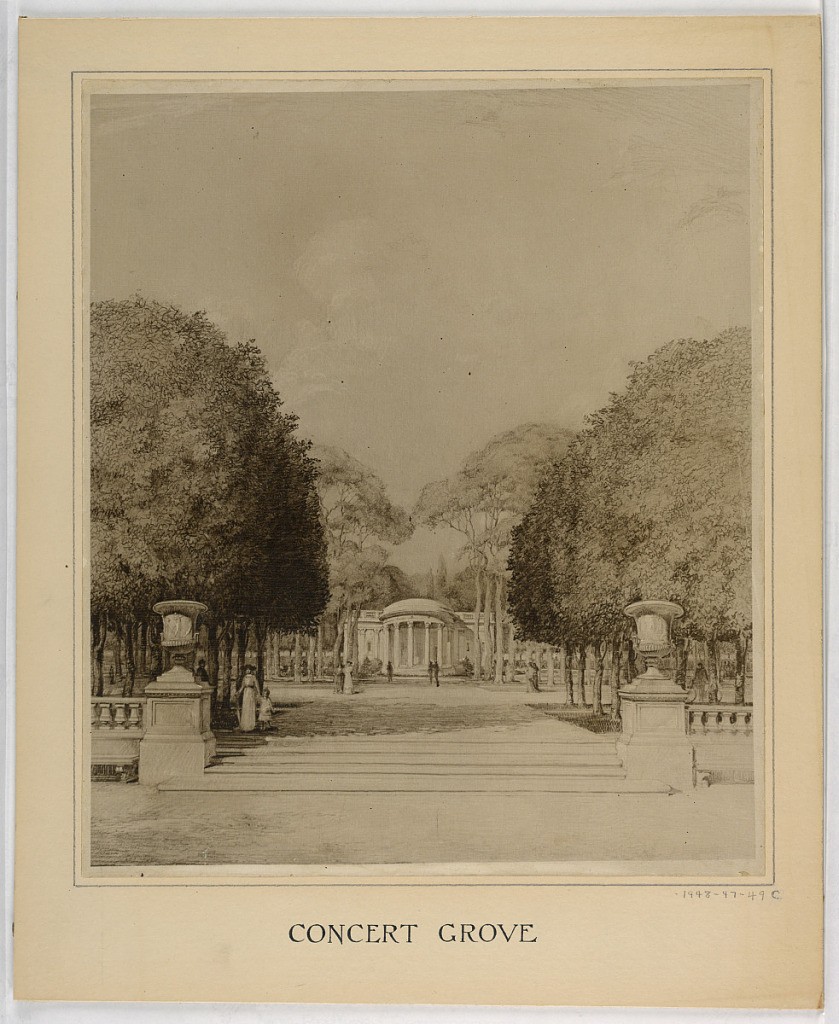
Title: Sketches of Lake Lugano
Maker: Arnold William Brunner, American, 1857–1925
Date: September 26, 1883
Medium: Graphite on paper
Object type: Drawing
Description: Page of a sketchbook. Vertical rectangle. View of lake with mountains in the background. Small boats with sailcloth covering a curved, ribbed casing above.